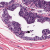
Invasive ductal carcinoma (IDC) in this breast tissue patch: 0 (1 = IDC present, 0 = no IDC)